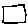
Label: square